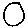
Label: circle